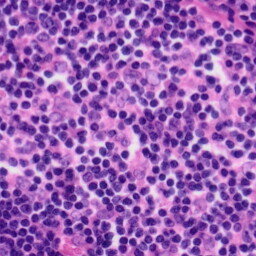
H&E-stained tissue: Tonsil